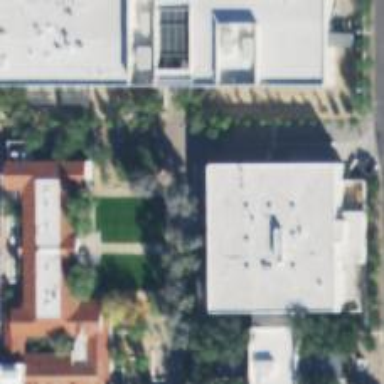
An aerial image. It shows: College building.